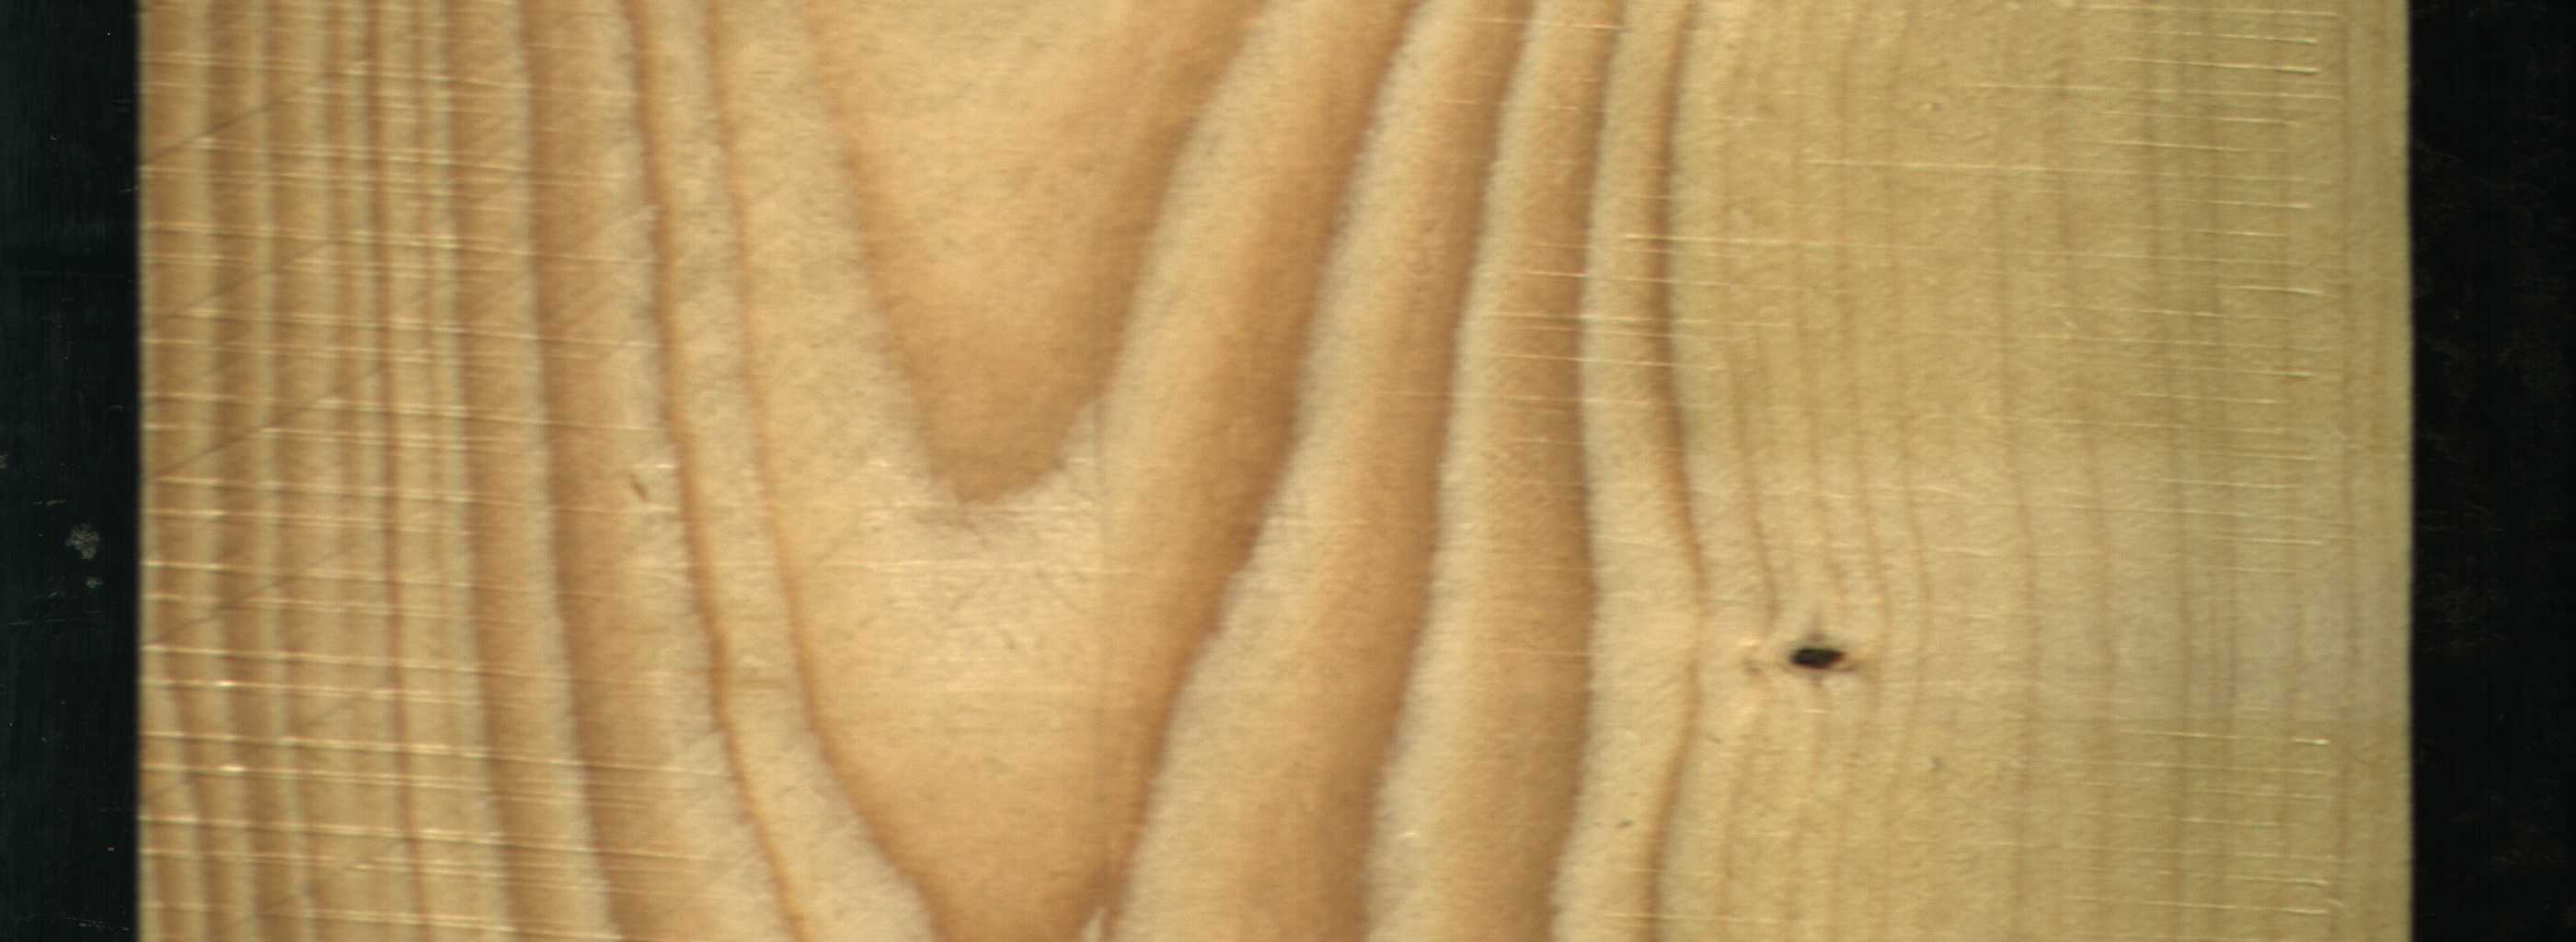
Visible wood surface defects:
Dead_Knot